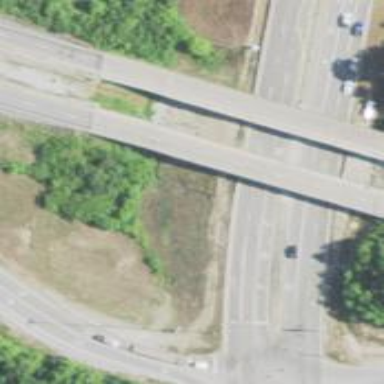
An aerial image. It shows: This image shows trunk highway that functions as expressway.